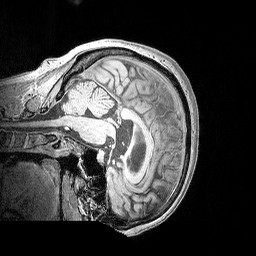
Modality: MP2RAGE
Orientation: sagittal
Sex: female
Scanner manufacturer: siemens
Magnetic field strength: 3 T
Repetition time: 5 s
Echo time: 0.00292 s